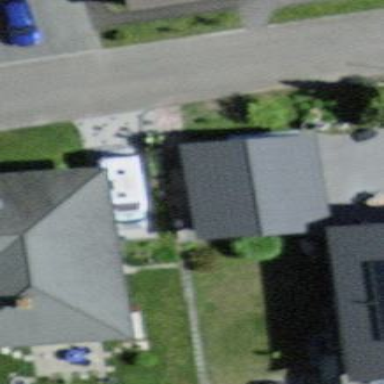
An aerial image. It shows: Garage building.